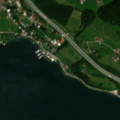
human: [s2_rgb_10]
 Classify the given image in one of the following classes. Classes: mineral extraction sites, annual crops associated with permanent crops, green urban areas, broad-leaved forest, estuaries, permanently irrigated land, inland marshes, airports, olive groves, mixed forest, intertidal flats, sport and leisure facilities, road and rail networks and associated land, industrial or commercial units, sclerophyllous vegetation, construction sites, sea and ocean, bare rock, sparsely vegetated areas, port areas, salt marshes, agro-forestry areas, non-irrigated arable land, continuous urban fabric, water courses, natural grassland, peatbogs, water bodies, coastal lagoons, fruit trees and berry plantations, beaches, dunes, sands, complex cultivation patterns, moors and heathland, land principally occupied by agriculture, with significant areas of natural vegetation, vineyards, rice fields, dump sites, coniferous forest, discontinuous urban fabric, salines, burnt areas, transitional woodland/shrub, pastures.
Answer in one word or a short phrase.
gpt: discontinuous urban fabric, pastures, broad-leaved forest, mixed forest, water bodies